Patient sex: F
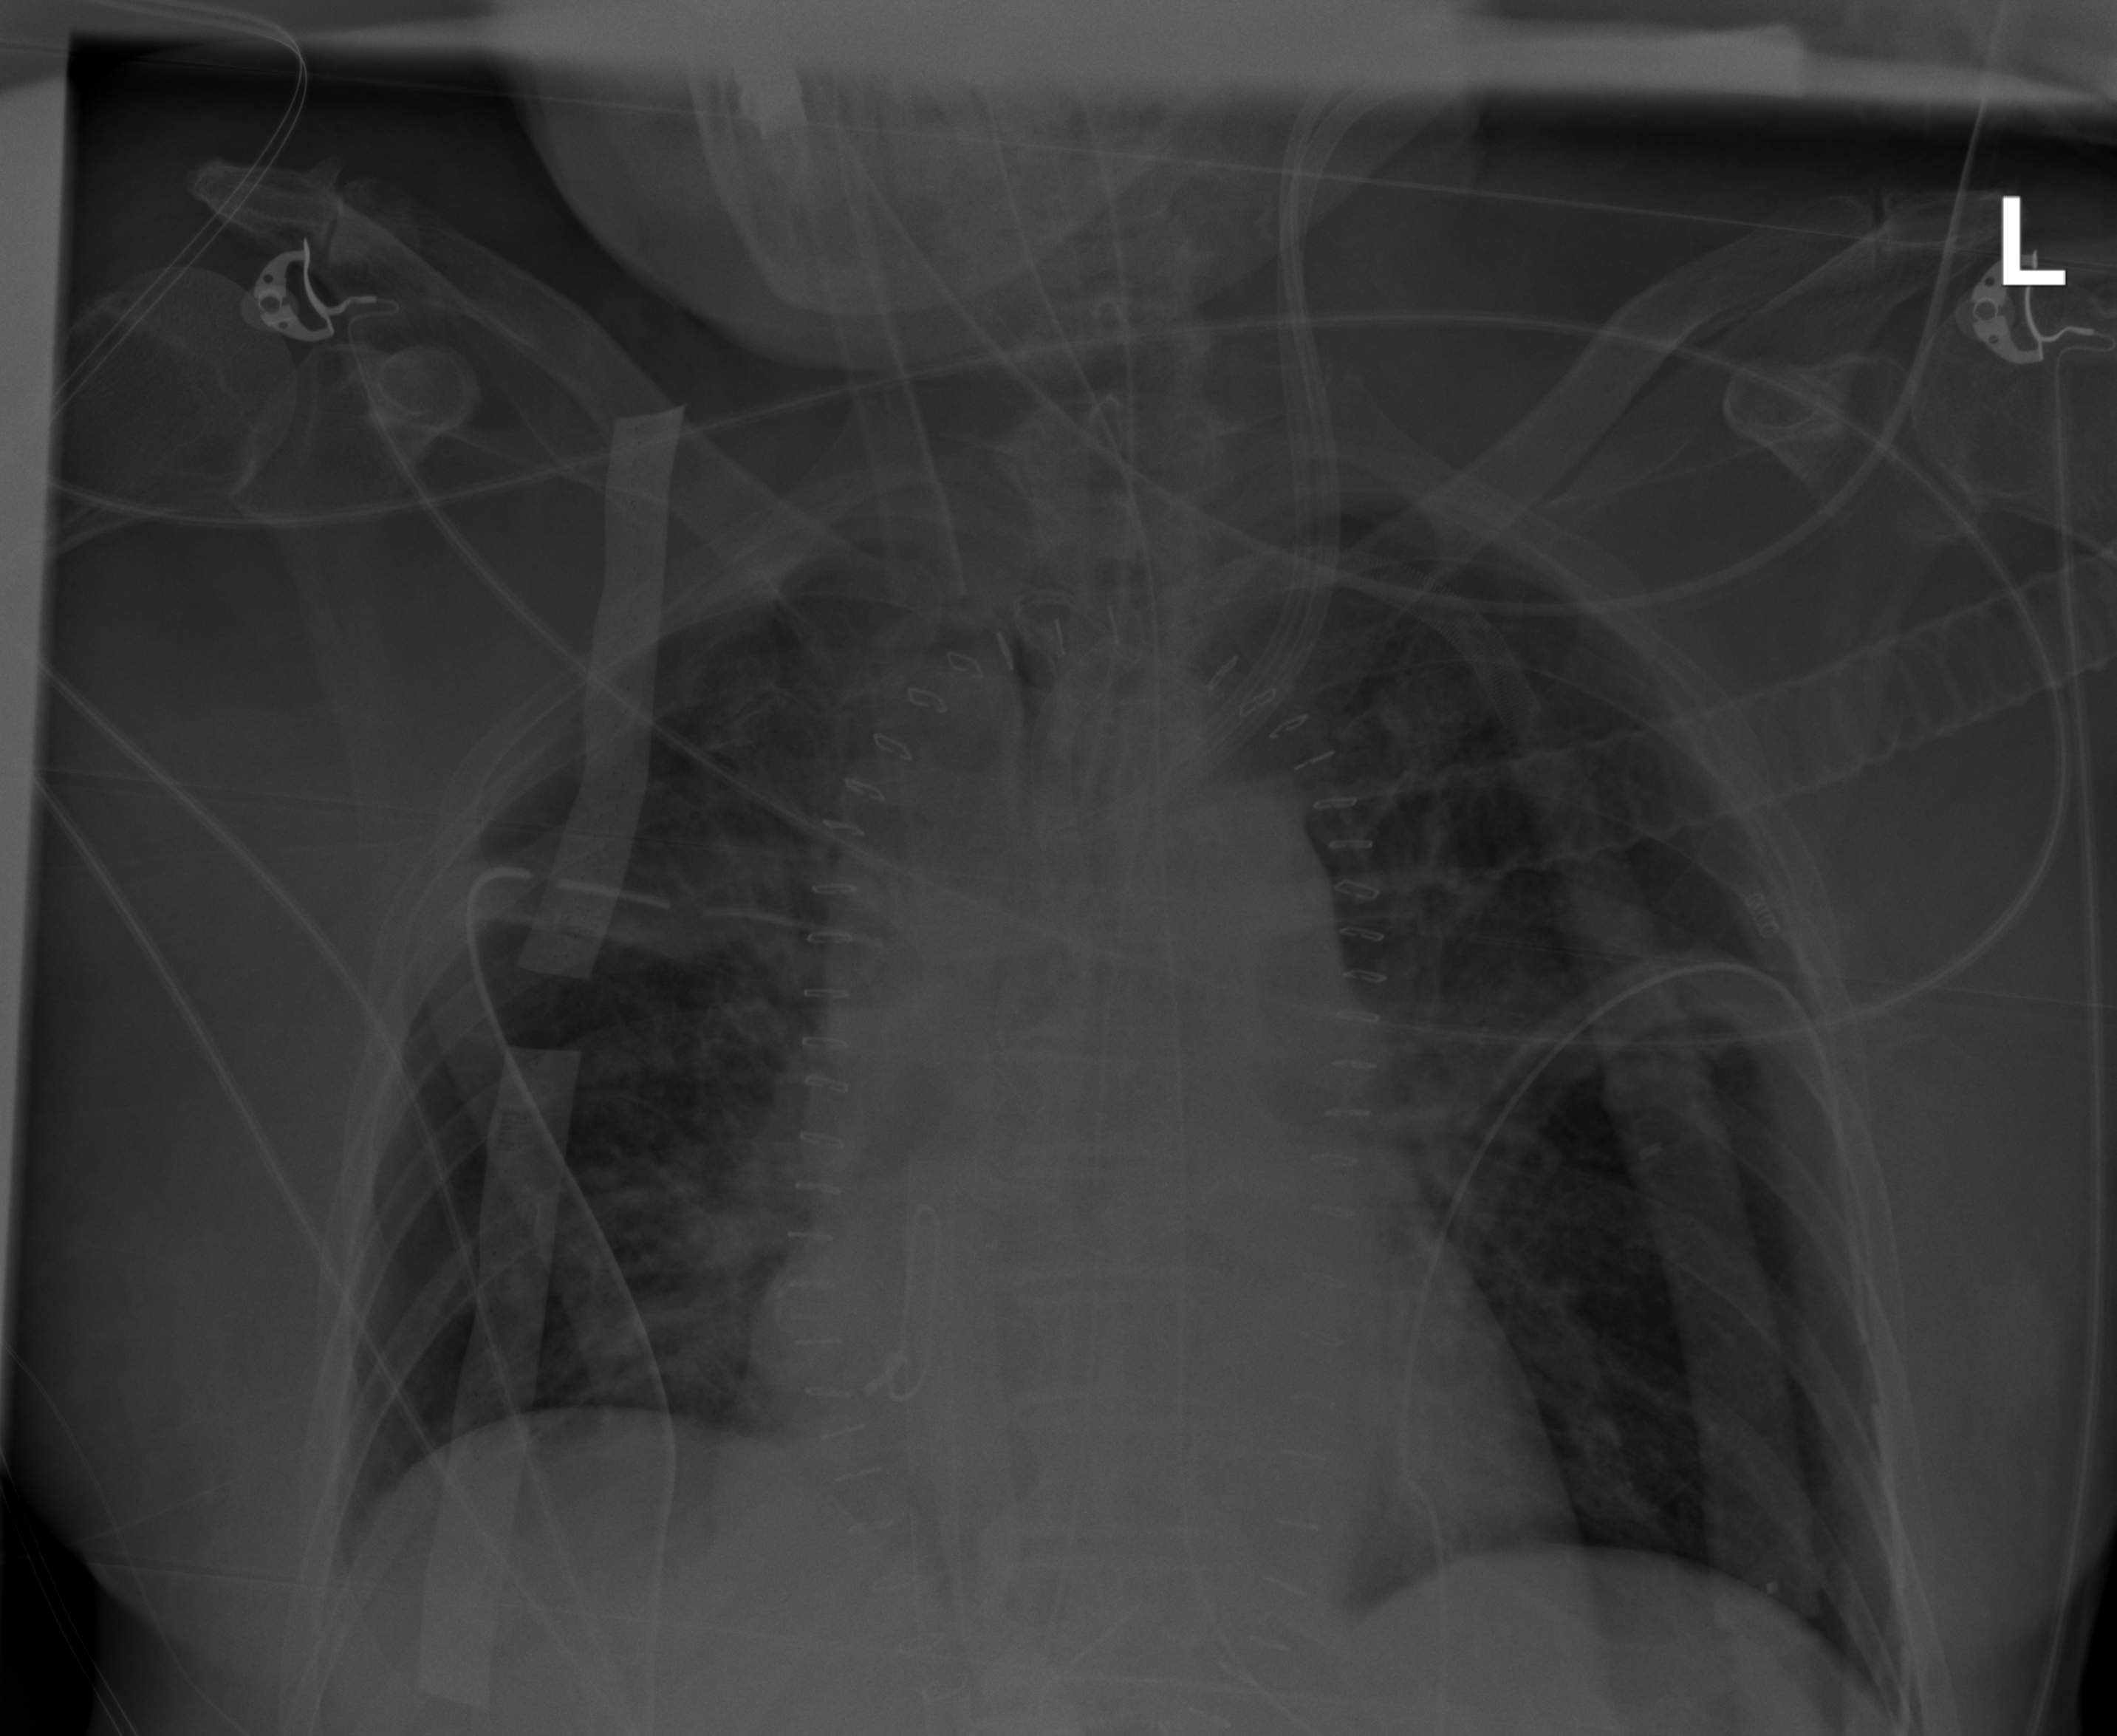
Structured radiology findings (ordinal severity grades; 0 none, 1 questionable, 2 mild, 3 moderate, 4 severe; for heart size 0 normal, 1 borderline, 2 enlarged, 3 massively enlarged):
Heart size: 2
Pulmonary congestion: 2
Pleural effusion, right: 0
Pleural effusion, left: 0
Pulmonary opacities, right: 0
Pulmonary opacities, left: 0
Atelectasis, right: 2
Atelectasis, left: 0